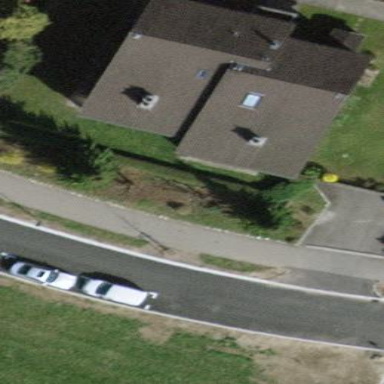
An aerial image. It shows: Detached building.